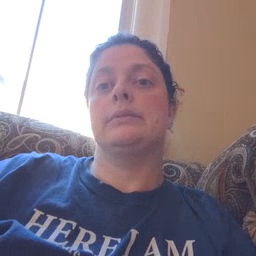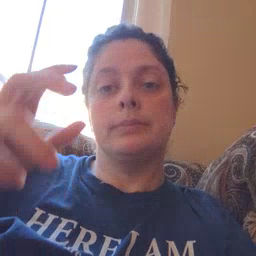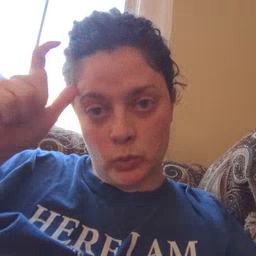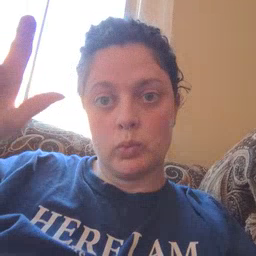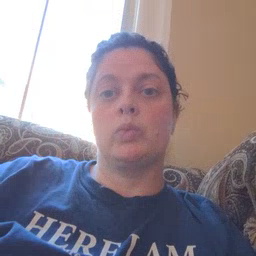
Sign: moon